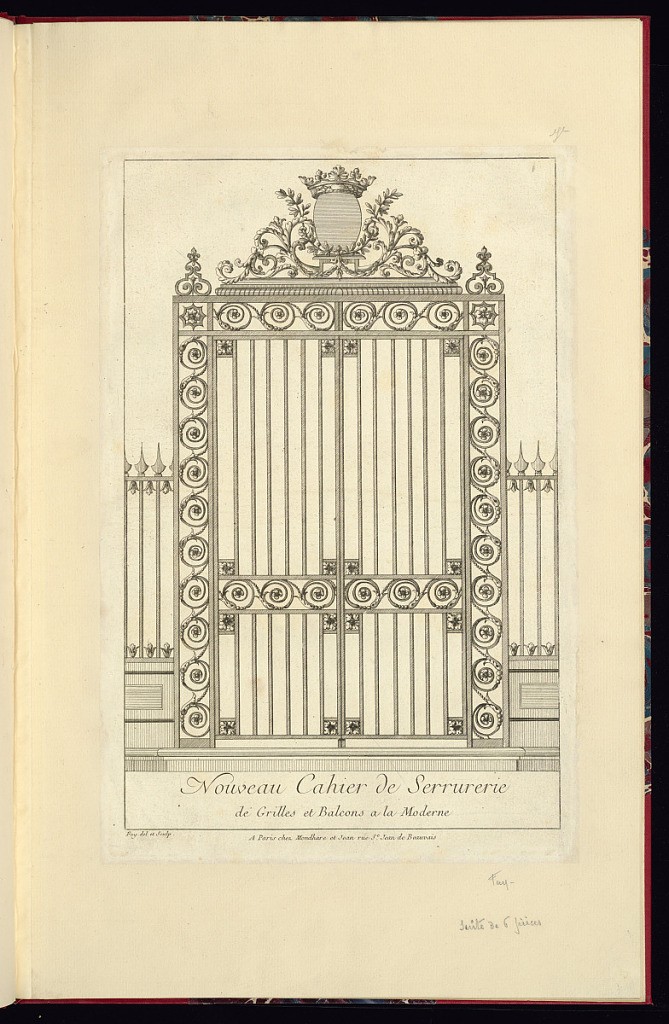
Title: Title Page
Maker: Jean-Baptiste Fay, French, active 1765 – 1790s
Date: late 18th century
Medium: Etching and engraving on laid paper
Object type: Print
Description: Title page and design for a wrought iron gate with central double doors topped with a crowned blank coat of arms surrounded by scrolling leaves and fleurons. The gates feature running patterns of scrolling leaves, beads, rosettes, gadrooning, and fleruons. The title is lettered below the design. The plate is signed and numbered.